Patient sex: M
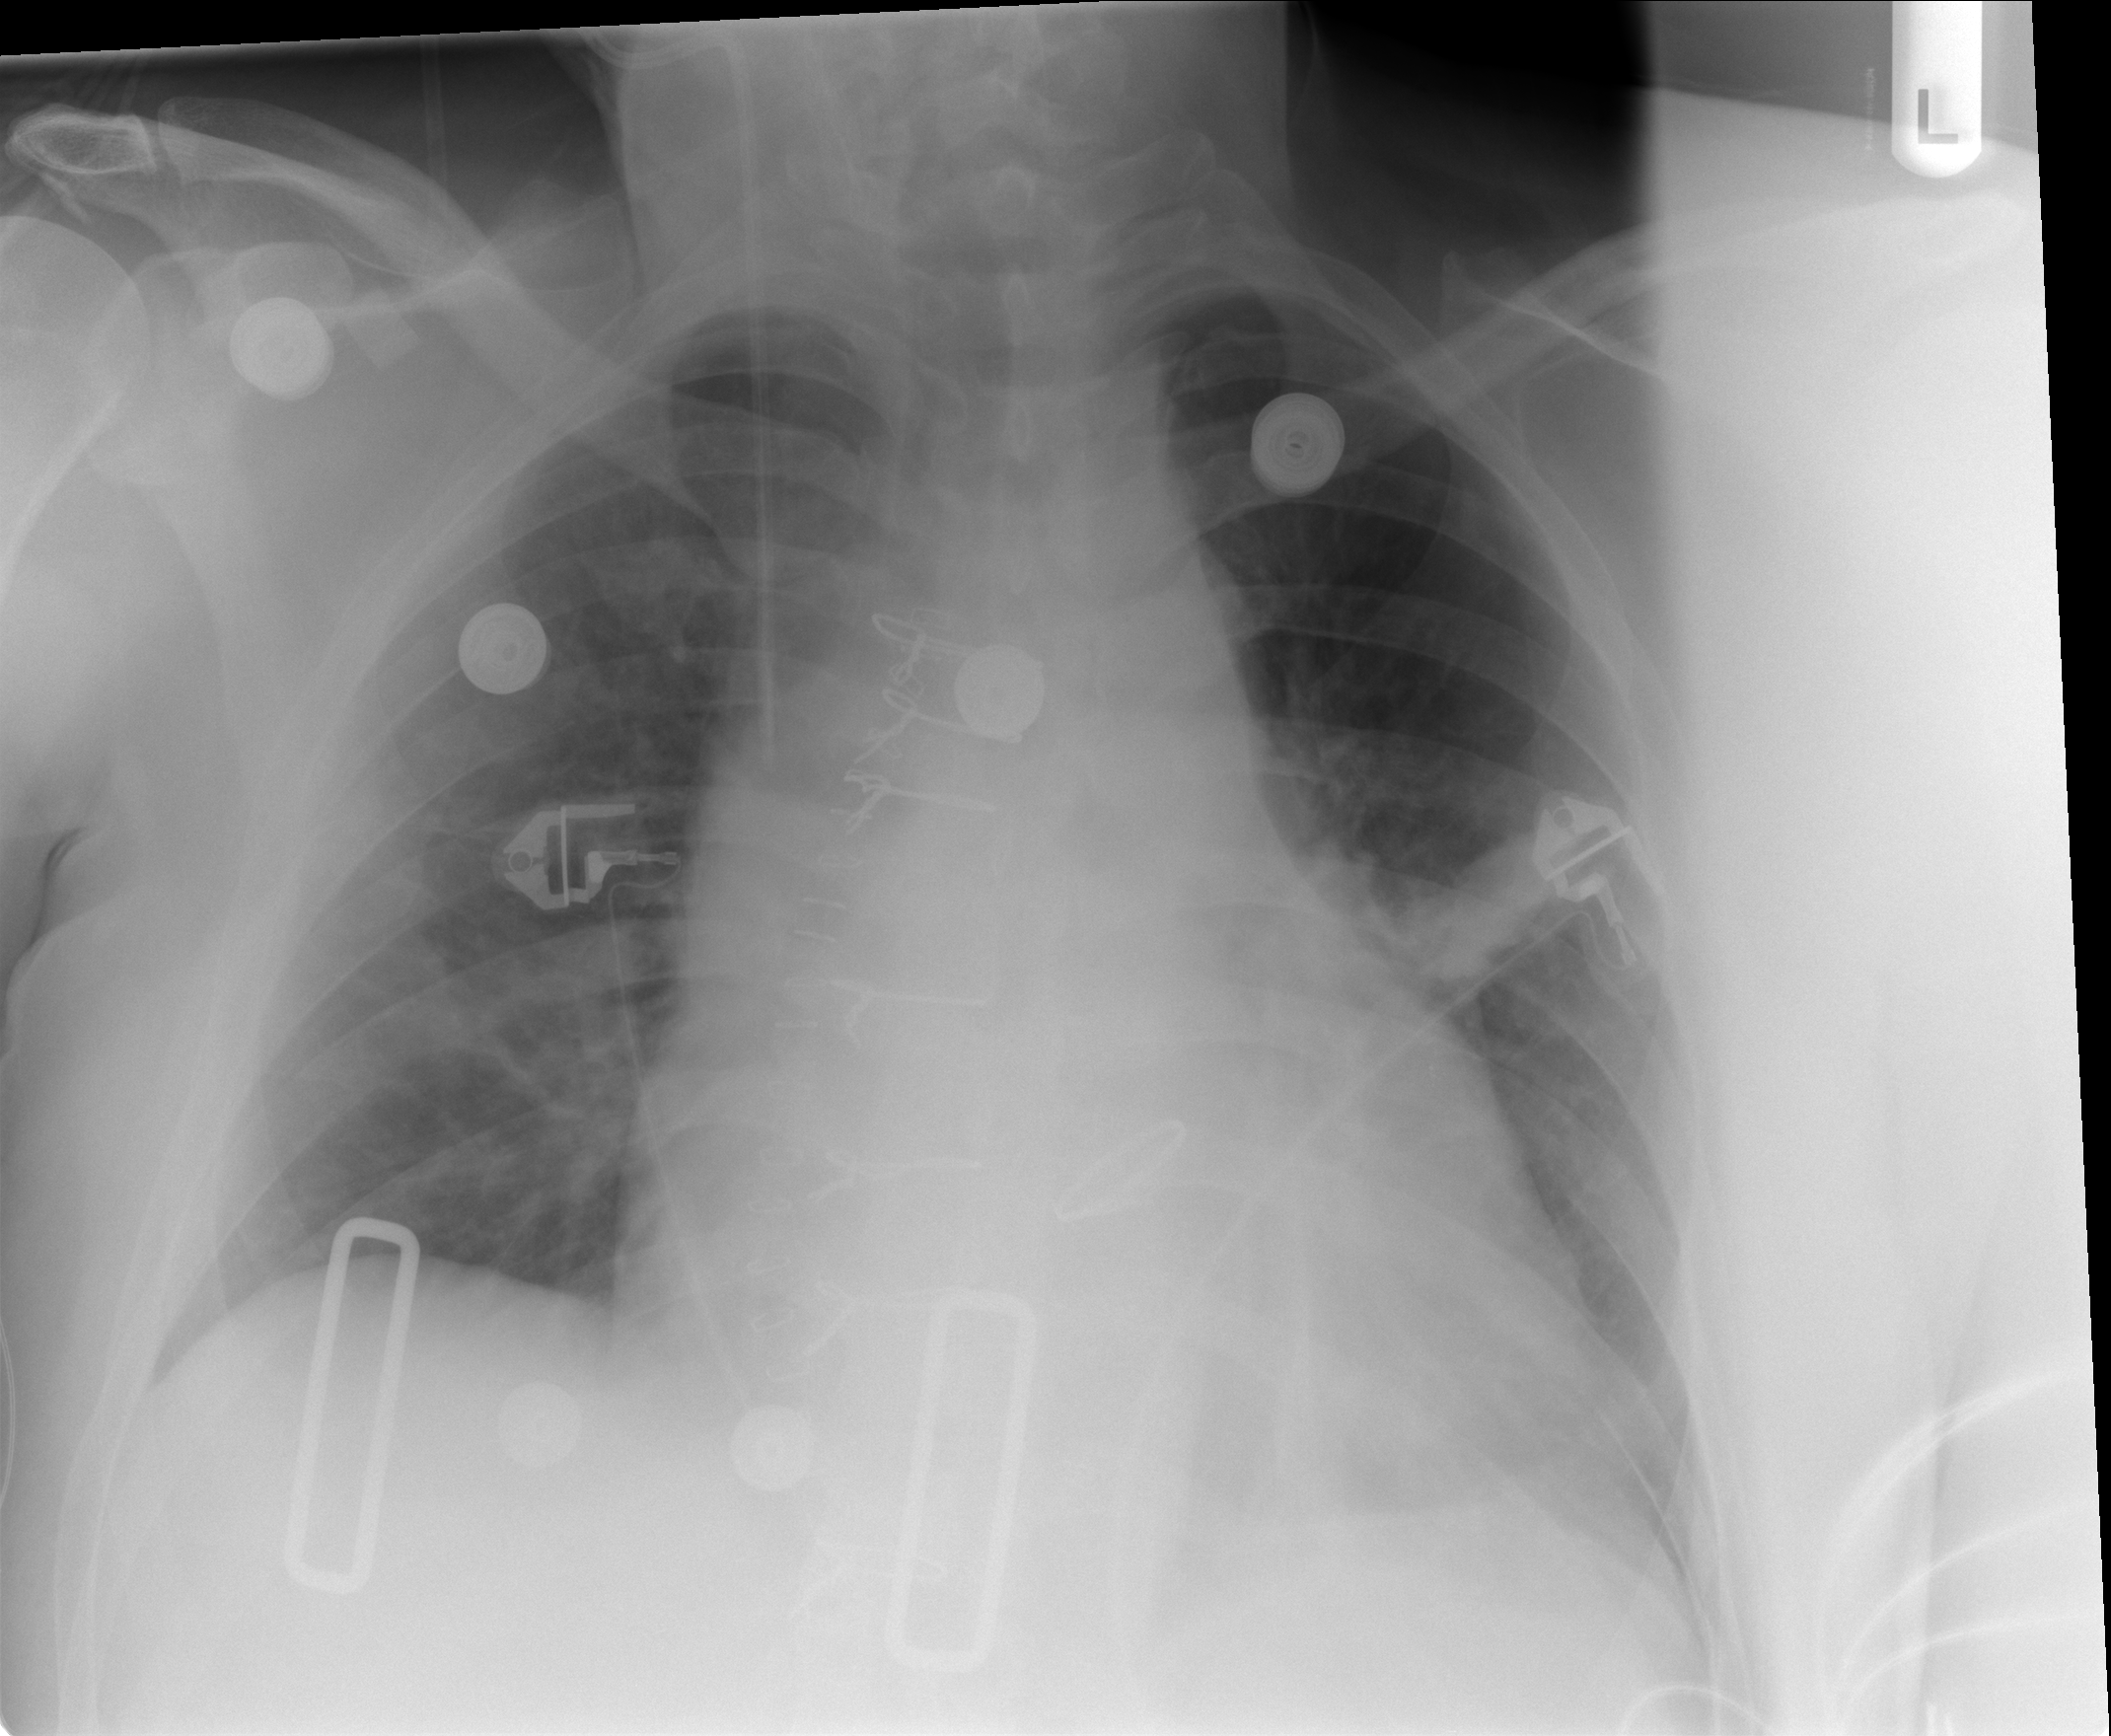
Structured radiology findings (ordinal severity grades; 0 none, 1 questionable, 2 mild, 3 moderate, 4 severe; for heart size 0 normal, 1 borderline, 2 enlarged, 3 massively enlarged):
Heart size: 2
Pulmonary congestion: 0
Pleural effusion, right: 0
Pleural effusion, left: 0
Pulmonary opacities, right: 2
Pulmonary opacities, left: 0
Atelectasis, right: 0
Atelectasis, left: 1